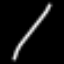
Label: line